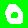
Digit: 0